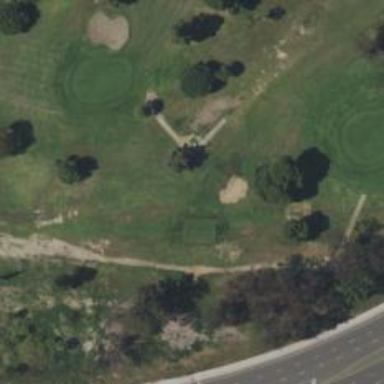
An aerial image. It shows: Path designated for golf carts.